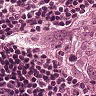
Metastatic tissue present: yes